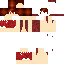
A female human skin with dark skin, wearing brown bald dressed in a red hoodie and red pants, featuring a closed mouth.